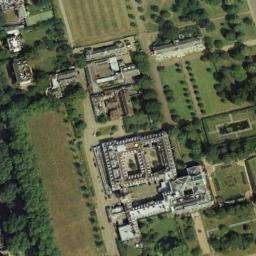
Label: palace